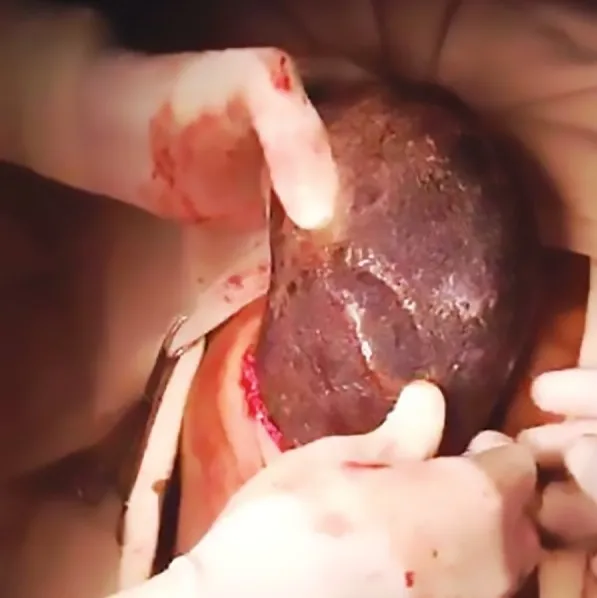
Hair ball mass delivered through gastrotomy wound.
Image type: medical_photograph (other_medical_photograph)